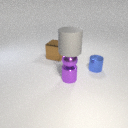
small blue metal cylinder in front of large brown metal cube